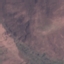
Land use / land cover class: HerbaceousVegetation